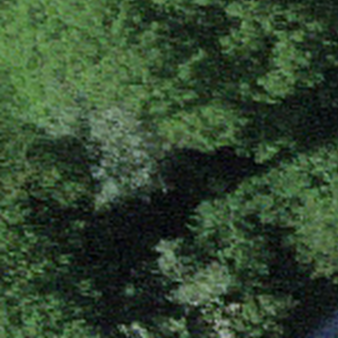
Label: other